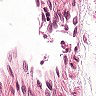
Metastatic tissue present: no